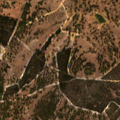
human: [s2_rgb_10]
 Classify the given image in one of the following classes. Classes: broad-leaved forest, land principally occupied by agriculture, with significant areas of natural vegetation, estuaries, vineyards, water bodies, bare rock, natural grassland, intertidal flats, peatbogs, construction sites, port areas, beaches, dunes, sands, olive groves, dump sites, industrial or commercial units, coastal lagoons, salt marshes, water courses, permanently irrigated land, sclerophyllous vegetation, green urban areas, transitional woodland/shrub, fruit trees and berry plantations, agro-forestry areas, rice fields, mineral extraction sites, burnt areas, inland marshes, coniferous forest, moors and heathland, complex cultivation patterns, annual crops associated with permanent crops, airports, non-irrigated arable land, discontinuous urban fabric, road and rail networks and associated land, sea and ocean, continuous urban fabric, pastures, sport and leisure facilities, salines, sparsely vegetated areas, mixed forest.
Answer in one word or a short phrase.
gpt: agro-forestry areas, broad-leaved forest, transitional woodland/shrub